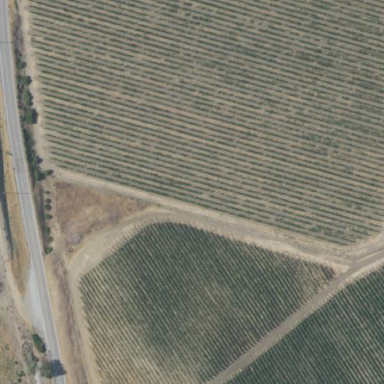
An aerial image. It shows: Vineyard growing grapes.